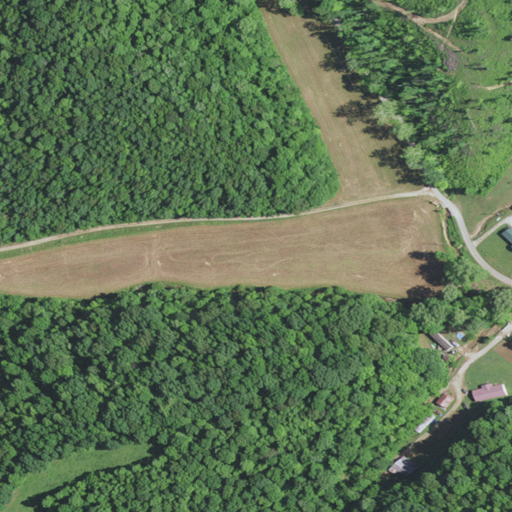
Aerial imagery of valley in Kentucky named Dog Hollow containing deciduous forest, open development, mixed forest, pasture, and low intensity development